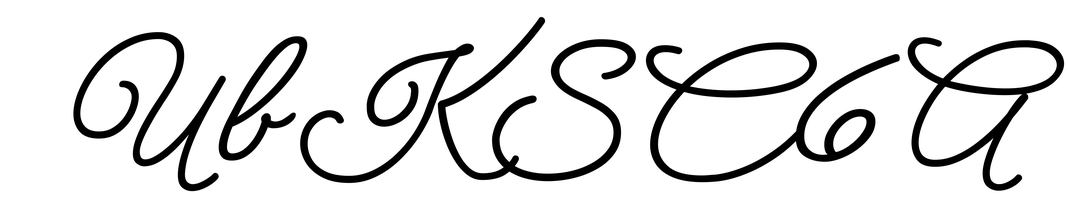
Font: MeowScript-Regular